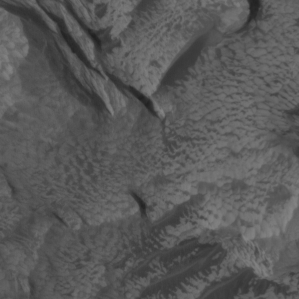
Label: non_frost